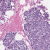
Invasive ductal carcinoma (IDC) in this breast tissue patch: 0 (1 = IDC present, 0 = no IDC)